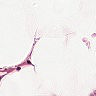
Metastatic tissue present: no